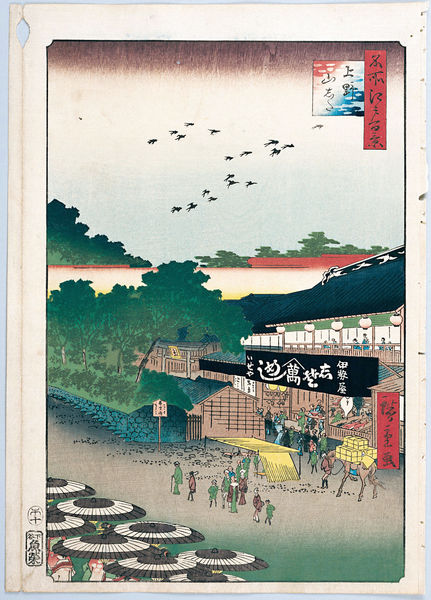
Titel: 100 berühmte Ansichten von Edo
Künstler: Utagawa Hiroshige
Schlagwörter: baum, himmel, mann, vogel, wasser, weiß, bäume, fluss, frauen, gelb, grün, landschaft, menschen, see, stadt, teich, bunt, café, frau, hell, lampe, lampen, männer, straße, dach, gebäude, haus, rot, schirm, sonnenschirm, leute, tragen, vögel, gebüsch, gewässer, kind, lampions, wald, handel, pferd, balkon, japan, geschäft, gepäck, berge, dorf, mauer, spazieren, laden, markt, platz, wasse, balcony, blue, crowd, people, red, white, black, green, painting, yellow, japanese, pink, print, geländer, warten, japanisch, schriftzeichen, arena, halle, schild, verkauf, buch, schwalben, restaurant, asien, druck, schirme, stand, chinesisch, china, wood, food, sky, tree, building, house, trees, village, siedlung, marktplatz, spaziergänger, forest, drawing, perd, color, bird, birds, writing, marktstand, children, town, lanterns, sonnenschirme, kamel, temple, walk, pakete, art, colors, baume, signs, animal, waren, horse, basar, cane, fair, schwalbe, chinese, asian, stamp, lampion, humans, market, boxes, camel, umbrella, text, umbrellas, hay, wahren, banner, sign, strauchz, sonnenschrim, shop, post, scales, hokusai, asia, woodblock, cargo, signed, plkatz, toen, load, characters, vpgel, packages, parasols, fuji, hiroshige, burden, asain, kanji, beast of burden, umbrelas, canes, camle, supplies, wriring, lampinons, sstrauch, rv, waswser, chinese art, tokyo, umberella, paper umbrellas, marjet, umberellas, umberlla, ukiyo, lamos